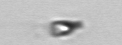
Label: Pyramimonas